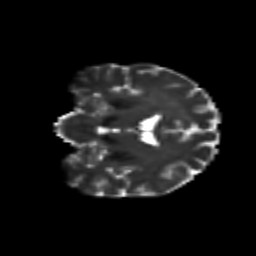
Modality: T2w
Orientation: coronal
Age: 64
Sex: male
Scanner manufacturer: siemens
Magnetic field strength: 3 T
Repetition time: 8.6 s
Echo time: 0.095 s